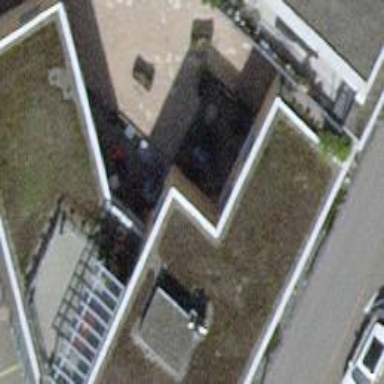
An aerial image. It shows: Gabled building with red roof.